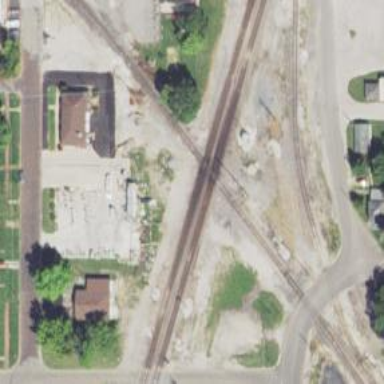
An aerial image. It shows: Junction on the railway.